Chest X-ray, AP view. Patient: 68 years old, sex F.
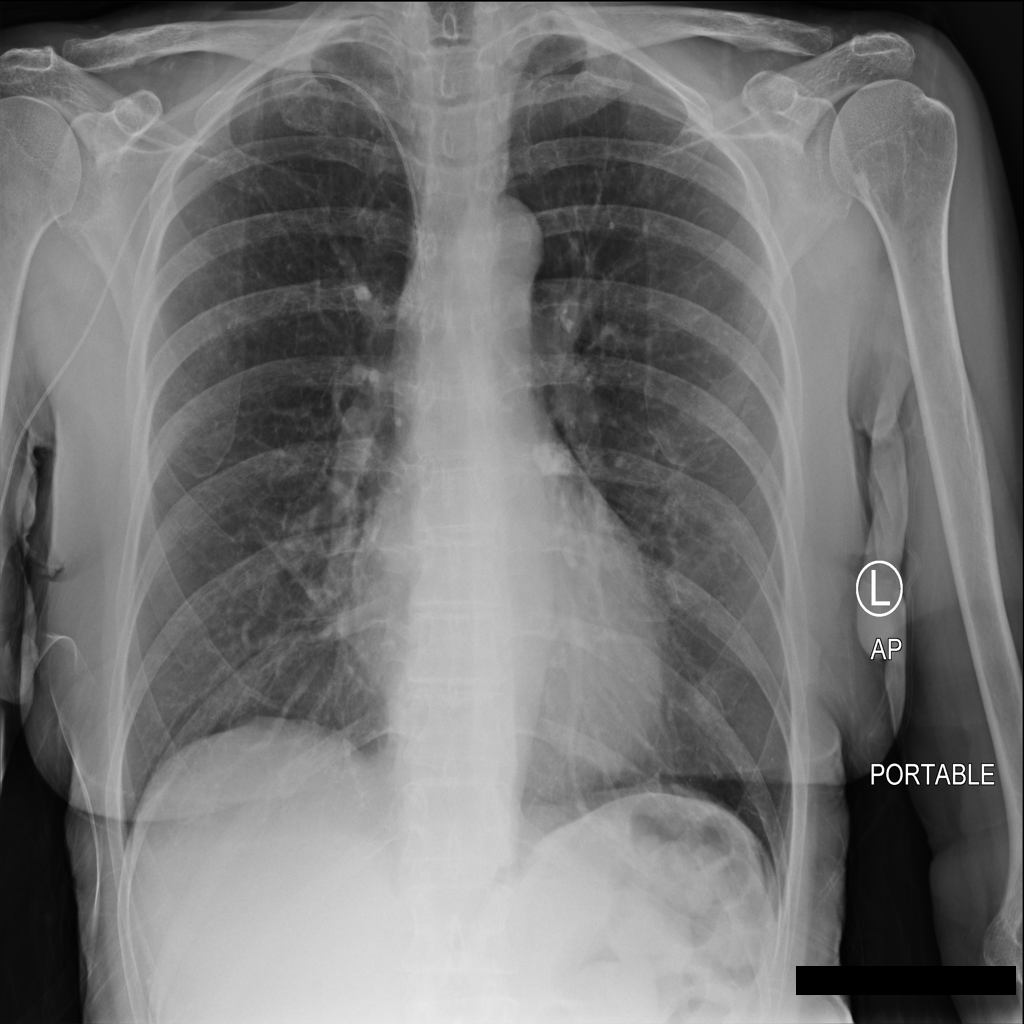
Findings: No Finding